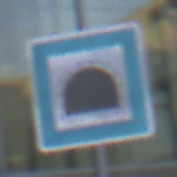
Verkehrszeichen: Tunnel
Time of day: SunriseSunset
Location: Outdoor (Urban)
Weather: PartlyCloudy
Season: NotSpecified
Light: Natural